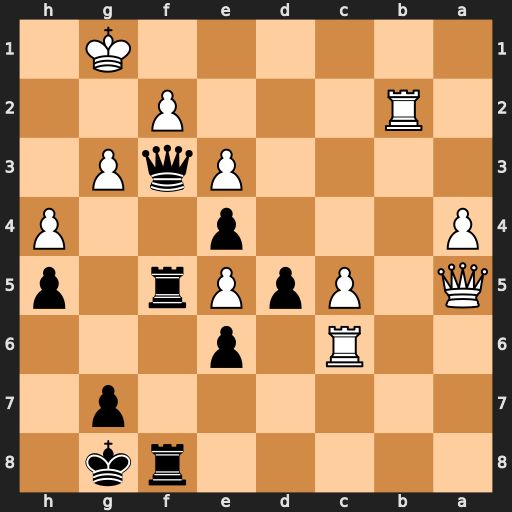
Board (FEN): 5rk1/6p1/2R1p3/Q1PpPr1p/P3p2P/4PqP1/1R3P2/6K1
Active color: b
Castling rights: -
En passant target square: -
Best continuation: Qd1+ Kg2 d4 Rd6 Qa1 Re2 d3